Question: >
<URL>

see the following two pictures, i want to click the icon "all songs" and then jump to a playlist. but i do not know how to use TabHost and display on the playlist? How to let TabHost show in every Activity?
the code of Activity has TabHost:
'''
/*package com.lxy.musicplayer.view;
import com.lxy.musicplayer.R;
import android.app.TabActivity;
import android.content.Intent;
import android.os.Bundle;
import android.view.LayoutInflater;
import android.view.Window;
import android.widget.TabHost;
public class BuddleTabHostActivity extends TabActivity {
@Override
protected void onCreate(Bundle savedInstanceState) {
super.onCreate(savedInstanceState);
TabHost tab = getTabHost();
// LayoutInflater.from(this).inflate(R.layout.tabhost_layout, tab.getTabContentView(),true);
super.onCreate(savedInstanceState);
requestWindowFeature(Window.FEATURE_NO_TITLE);
setContentView(R.layout.tabhost_layout);
addIntentActivity(tab, MainActivity.class, "all songs");
addIntentActivity(tab, MainActivity.class, "Network songs ");
addIntentActivity(tab, MainActivity.class, "my set");
tab.setCurrentTab(0);
}
private void addIntentActivity(TabHost tab,Class c,String title){
Intent intent = new Intent();
intent.setClass(this, c);
TabHost.TabSpec spec = tab.newTabSpec(title);
spec.setIndicator(title);
spec.setContent(intent);
tab.addTab(spec);
}
}
*/
package com.lxy.musicplayer.view;
import com.lxy.musicplayer.R;
import android.app.TabActivity;
import android.content.Intent;
import android.content.res.Resources;
import android.os.Bundle;
import android.view.Window;
import android.widget.TabHost;
public class BuddleTabHostActivity extends TabActivity{
@Override
protected void onCreate(Bundle savedInstanceState) {
// TODO Auto-generated method stub
super.onCreate(savedInstanceState);
requestWindowFeature(Window.FEATURE_NO_TITLE);
setContentView(R.layout.tabhost_layout);
//get switching object
TabHost tab=getTabHost();
addIntentActivity(tab, MainActivity.class,"local");
addIntentActivity(tab, PlayActivity.class,"favorite");
addIntentActivity(tab, PlayListActivity.class,"online");
addIntentActivity(tab, MainActivity.class,"setting");
//executive tab default
tab.setCurrentTab(0);
}
public void addIntentActivity(TabHost tab,Class<?> c,String str){
Intent intent=new Intent();
intent.setClass(this, c);
//switching object and obtain tab
TabHost.TabSpec spec=tab.newTabSpec(str);
//set tab information
//turn to the page display
spec.setIndicator(str);
spec.setContent(intent);
//add tabs
tab.addTab(spec);
}
}
'''
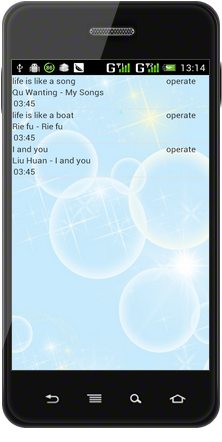
Answer: Please write below code for that, it will solve your problem.
ActivityStack.java
'''
private Stack<String> stack;
@Override
public void onCreate(Bundle savedInstanceState) {
super.onCreate(savedInstanceState);
if (stack == null)
stack = new Stack<String>();
// start default activity
push("FirstStackActivity", new Intent(this, Tab_SampleActivity.class));
}
@Override
public void finishFromChild(Activity child) {
pop();
}
@Override
public void onBackPressed() {
pop();
}
public void push(String id, Intent intent) {
Window window = getLocalActivityManager().startActivity(id, intent.addFlags(Intent.FLAG_ACTIVITY_CLEAR_TOP));
if (window != null) {
stack.push(id);
setContentView(window.getDecorView());
}
}
public void pop() {
if (stack.size() == 1)
finish();
LocalActivityManager manager = getLocalActivityManager();
manager.destroyActivity(stack.pop(), true);
if (stack.size() > 0) {
Intent lastIntent = manager.getActivity(stack.peek()).getIntent();
Window newWindow = manager.startActivity(stack.peek(), lastIntent);
setContentView(newWindow.getDecorView());
}
}
'''
TabActivity.java
'''
public class TabActivity extends TabActivity {
/** Called when the activity is first created. */
@Override
public void onCreate(Bundle savedInstanceState) {
super.onCreate(savedInstanceState);
setContentView(R.layout.tab_screen);
TabHost tabHost = getTabHost();
Intent intent = new Intent().setClass(this, ActivityStack.class);
TabHost.TabSpec spec = tabHost.newTabSpec("tabId").setIndicator("Temp", getResources().getDrawable(R.drawable.home));
spec.setContent(intent);
tabHost.addTab(spec);
Intent intent1 = new Intent().setClass(this, ActivityStack.class);
TabHost.TabSpec spec1 = tabHost.newTabSpec("tabId").setIndicator("Temp", getResources().getDrawable(R.drawable.invoice));
spec1.setContent(intent1);
tabHost.addTab(spec1);
tabHost.setCurrentTab(0);
}
}
'''
FirstActivity.java
'''
public class FirstActivity extends Activity {
@Override
public void onCreate(Bundle savedInstanceState) {
super.onCreate(savedInstanceState);
TextView textView = new TextView(this);
textView.setText("Tab Sample Activity ");
textView.setOnClickListener(new View.OnClickListener() {
@Override
public void onClick(View v) {
Intent intent = new Intent();
intent.setClass(getParent(), SecondActivity.class);
ActivityStack activityStack = (ActivityStack) getParent();
activityStack.push("SecondActivity", intent);
}
});
setContentView(textView);
}
}
'''
SecondActivity.java
'''
public class SecondActivity extends Activity {
@Override
public void onCreate(Bundle savedInstanceState) {
super.onCreate(savedInstanceState);
TextView textView = new TextView(this);
textView.setText("First Stack Activity ");
textView.setOnClickListener(new View.OnClickListener() {
@Override
public void onClick(View v) {
Intent intent = new Intent();
intent.setClass(getParent(), ThirdActivity.class);
ActivityStack activityStack = (ActivityStack) getParent();
activityStack.push("ThirdActivity", intent);
}
});
setContentView(textView);
}
}
'''
ThirdActivity.java
'''
public class ThirdActivity extends Activity {
@Override
protected void onCreate(Bundle savedInstanceState) {
// TODO Auto-generated method stub
super.onCreate(savedInstanceState);
setContentView(R.layout.main);
}
}
'''
Add Below XML files into your res/layout folder.
1) tab_screen.xml
'''
<?xml version="1.0" encoding="utf-8"?>
<TabHost xmlns:android="http://schemas.android.com/apk/res/android"
android:id="@android:id/tabhost"
android:layout_width="fill_parent"
android:layout_height="fill_parent" >
<RelativeLayout
android:layout_width="fill_parent"
android:layout_height="fill_parent"
android:orientation="vertical"
android:padding="3dp" >
<FrameLayout
android:id="@android:id/tabcontent"
android:layout_width="fill_parent"
android:layout_height="fill_parent"
android:layout_above="@android:id/tabs"
android:layout_weight="1" />
<TabWidget
android:id="@android:id/tabs"
android:layout_width="fill_parent"
android:layout_height="wrap_content"
android:layout_alignParentBottom="true" />
</RelativeLayout>
</TabHost>
'''
2) main.xml
'''
<?xml version="1.0" encoding="utf-8"?>
<LinearLayout xmlns:android="http://schemas.android.com/apk/res/android"
android:layout_width="fill_parent"
android:layout_height="fill_parent"
android:orientation="vertical" >
<TextView
android:layout_width="fill_parent"
android:layout_height="wrap_content"
android:text="@string/hello" />
</LinearLayout>
'''
AndroidManifest.xml:-
'''
<?xml version="1.0" encoding="utf-8"?>
<manifest xmlns:android="http://schemas.android.com/apk/res/android"
package="com.android.tabsample"
android:versionCode="1"
android:versionName="1.0" >
<uses-sdk android:minSdkVersion="8" />
<application
android:icon="@drawable/ic_launcher"
android:label="@string/app_name" >
<activity
android:name=".FirstActivity"
android:label="@string/app_name" >
<intent-filter>
<action android:name="android.intent.action.MAIN" />
<category android:name="android.intent.category.DEFAULT" />
</intent-filter>
</activity>
<activity
android:name=".TabActivity"
android:label="@string/app_name" >
<intent-filter>
<action android:name="android.intent.action.MAIN" />
<category android:name="android.intent.category.LAUNCHER" />
</intent-filter>
</activity>
<activity
android:name=".ActivityStack"
android:label="@string/app_name" >
<intent-filter>
<action android:name="android.intent.action.MAIN" />
<category android:name="android.intent.category.DEFAULT" />
</intent-filter>
</activity>
<activity
android:name=".SecondActivity"
android:label="@string/app_name" >
<intent-filter>
<action android:name="android.intent.action.MAIN" />
<category android:name="android.intent.category.DEFAULT" />
</intent-filter>
</activity>
<activity
android:name=".ThirdActivity"
android:label="@string/app_name" >
<intent-filter>
<action android:name="android.intent.action.MAIN" />
<category android:name="android.intent.category.DEFAULT" />
</intent-filter>
</activity>
</application>
</manifest>
'''
And see below link for more information with complete example.
<URL>